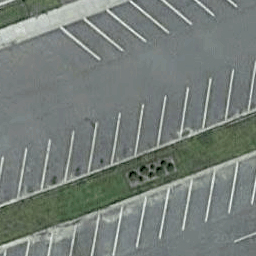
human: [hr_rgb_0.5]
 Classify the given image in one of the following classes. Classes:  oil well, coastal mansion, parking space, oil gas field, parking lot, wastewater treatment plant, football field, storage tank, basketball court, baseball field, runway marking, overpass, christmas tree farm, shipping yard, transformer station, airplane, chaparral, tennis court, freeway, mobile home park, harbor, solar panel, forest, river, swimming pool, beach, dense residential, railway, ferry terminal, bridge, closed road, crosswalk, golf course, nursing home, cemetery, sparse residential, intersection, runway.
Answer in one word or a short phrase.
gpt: parking space